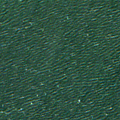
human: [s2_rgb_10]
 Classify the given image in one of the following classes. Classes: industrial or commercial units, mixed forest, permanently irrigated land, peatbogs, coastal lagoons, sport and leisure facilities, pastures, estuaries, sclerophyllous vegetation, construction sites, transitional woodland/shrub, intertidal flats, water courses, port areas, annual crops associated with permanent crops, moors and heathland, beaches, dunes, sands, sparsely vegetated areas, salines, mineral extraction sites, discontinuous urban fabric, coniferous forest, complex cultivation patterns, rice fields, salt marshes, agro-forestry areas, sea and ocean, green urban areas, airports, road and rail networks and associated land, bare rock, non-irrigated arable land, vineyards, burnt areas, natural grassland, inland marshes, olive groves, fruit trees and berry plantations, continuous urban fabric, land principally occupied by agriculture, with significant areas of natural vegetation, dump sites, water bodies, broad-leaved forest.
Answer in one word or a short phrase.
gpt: sea and ocean